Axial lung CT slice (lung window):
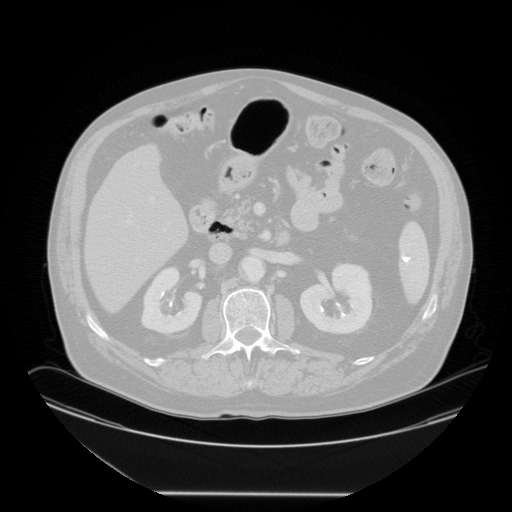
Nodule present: no